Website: lowes
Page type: review-order
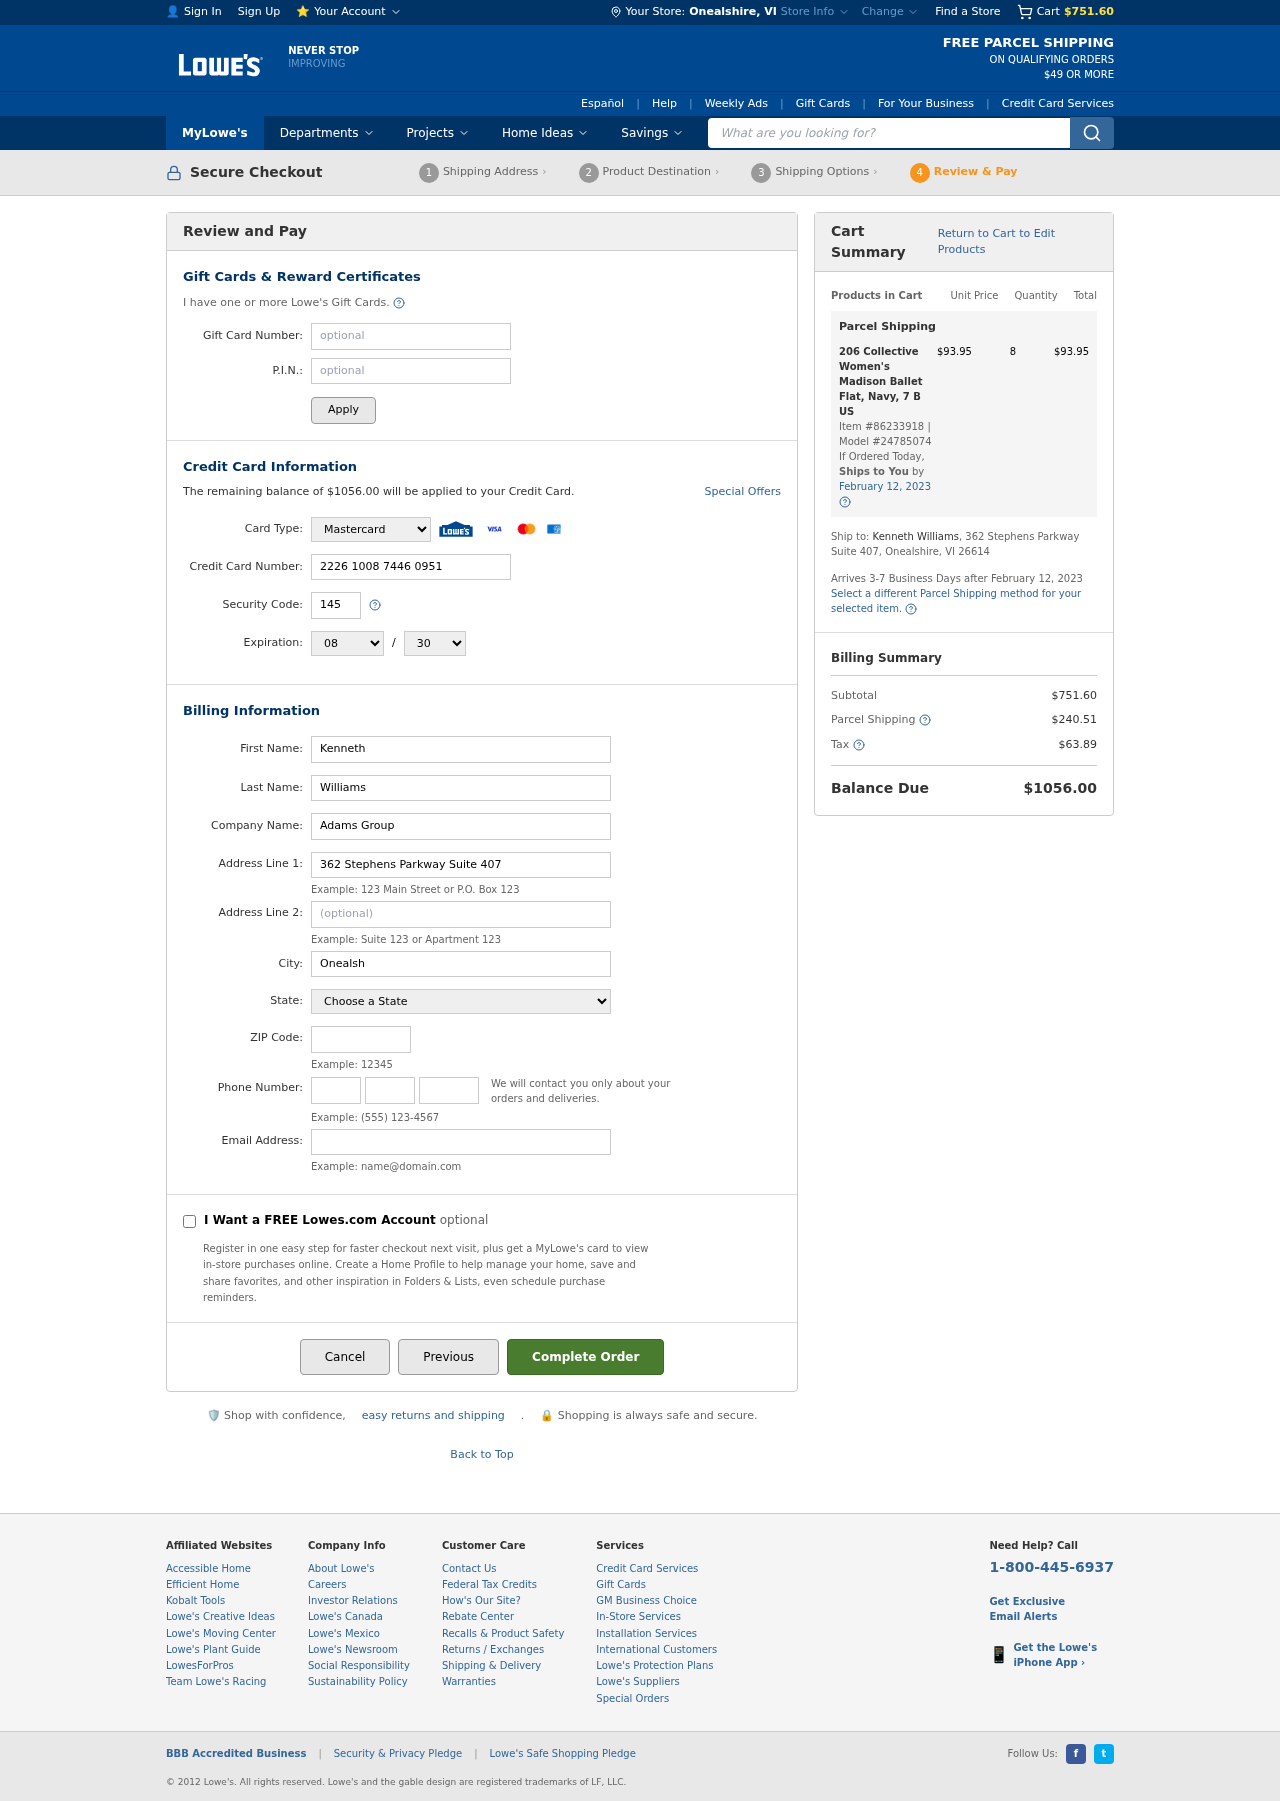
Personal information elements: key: PII_CARD_CVV
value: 145
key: PII_CARD_EXPIRY_MONTH
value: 08
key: PII_CARD_EXPIRY_YEAR
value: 30
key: PII_CARD_NUMBER
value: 2226 1008 7446 0951
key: PII_CARD_TYPE
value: Mastercard
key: PII_CITY
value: Onealshire
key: PII_CITY_STATE
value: Onealshire, VI
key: PII_COMPANY
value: Adams Group
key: PII_EMAIL
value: kennethwilliams@gmail.com
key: PII_FIRSTNAME
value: Kenneth
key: PII_LASTNAME
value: Williams
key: PII_PHONE_AREA
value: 528
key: PII_PHONE_PREFIX
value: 664
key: PII_PHONE_SUFFIX
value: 2967
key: PII_POSTCODE
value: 26614
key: PII_STATE
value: VI
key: PII_STREET
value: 362 Stephens Parkway Suite 407
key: PII_STREET2
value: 362 Stephens Parkway Suite 407
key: PII_FULLNAME2
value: Kenneth Williams
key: PII_STATE_ABBR
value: VI
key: PII_POSTCODE_FULL
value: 26614
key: PII_CITY_STATE_ZIP
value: Onealshire, VI 26614
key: PII_POSTCODE_NUMERIC
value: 26614
Product elements: key: PRODUCT1_NAME
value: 206 Collective Women's Madison Ballet Flat, Navy, 7 B US
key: PRODUCT1_PRICE
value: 93.95
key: PRODUCT1_QUANTITY
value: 8
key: PRODUCT1_ITEM_NUMBER
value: Item #86233918
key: PRODUCT1_MODEL_NUMBER
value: Model #24785074
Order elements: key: ORDER_SUBTOTAL
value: $751.60
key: ORDER_BALANCE_DUE
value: $1056.00
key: ORDER_SHIPPING_DATE
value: February 12, 2023
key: ORDER_ITEM_TOTAL
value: $93.95
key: ORDER_SHIPPING_DATE2
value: February 12, 2023
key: ORDER_SHIPPING_COST
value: $240.51
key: ORDER_TAX
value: $63.89
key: ORDER_TOTAL
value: $1056.00
Search elements: key: HEADER_SEARCH
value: What are you looking for?